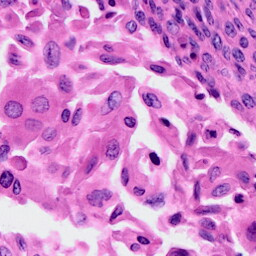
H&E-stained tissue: Cervix